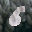
Label: 6